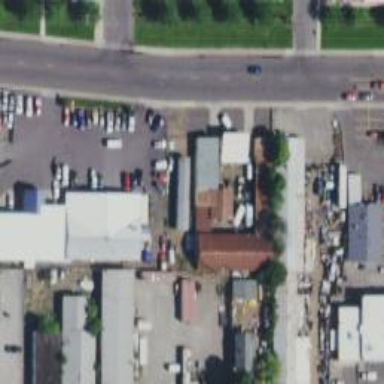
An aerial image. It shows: Commercial area.